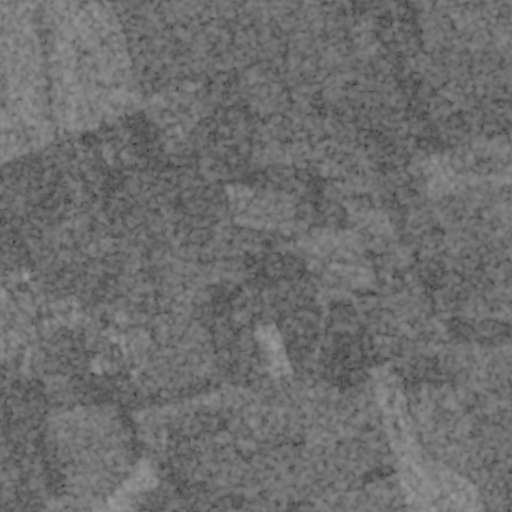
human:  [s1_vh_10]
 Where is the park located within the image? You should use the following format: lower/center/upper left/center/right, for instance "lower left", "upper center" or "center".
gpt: The park is located in the center left of the image.
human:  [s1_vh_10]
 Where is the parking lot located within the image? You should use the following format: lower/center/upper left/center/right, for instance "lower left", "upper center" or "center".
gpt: The parking lot is located in the center left of the image.
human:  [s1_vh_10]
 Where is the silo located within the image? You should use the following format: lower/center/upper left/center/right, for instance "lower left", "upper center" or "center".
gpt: The silo is located in the lower left of the image.
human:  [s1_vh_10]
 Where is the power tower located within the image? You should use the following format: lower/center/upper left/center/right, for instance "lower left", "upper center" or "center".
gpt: There is no power tower in the image.

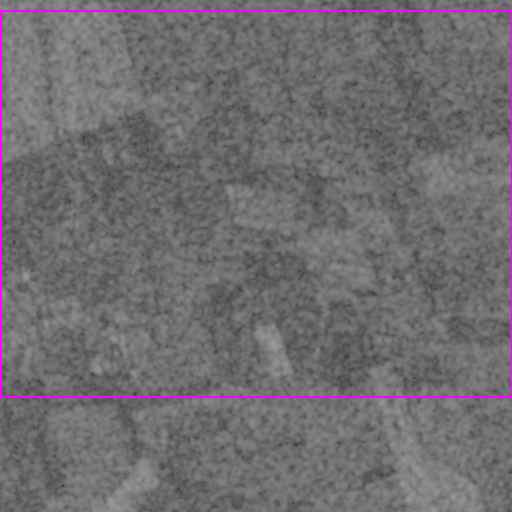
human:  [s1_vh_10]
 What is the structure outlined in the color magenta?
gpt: The structure outlined in magenta is a crop field.
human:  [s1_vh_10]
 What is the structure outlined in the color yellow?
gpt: There is no yellow outline.